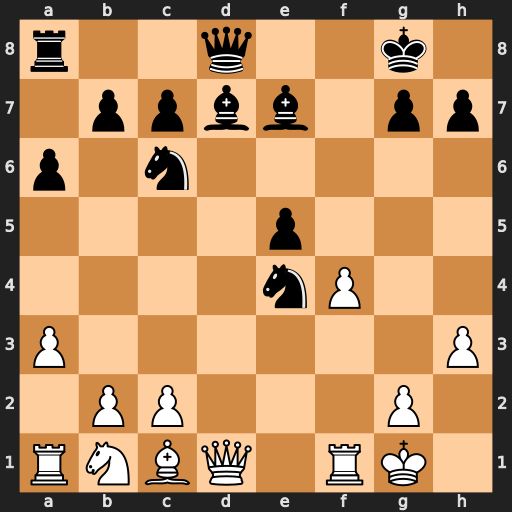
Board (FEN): r2q2k1/1ppbb1pp/p1n5/4p3/4nP2/P6P/1PP3P1/RNBQ1RK1
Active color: w
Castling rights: -
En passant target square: -
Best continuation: Qd5+ Kh8 Qxe4